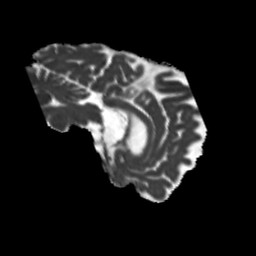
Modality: MD
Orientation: sagittal
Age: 74
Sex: male
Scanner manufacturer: siemens
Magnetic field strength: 3 T
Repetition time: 5.25 s
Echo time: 0.08 s